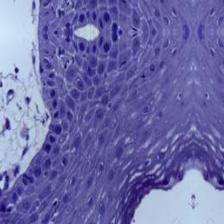
Diagnosis: Normal